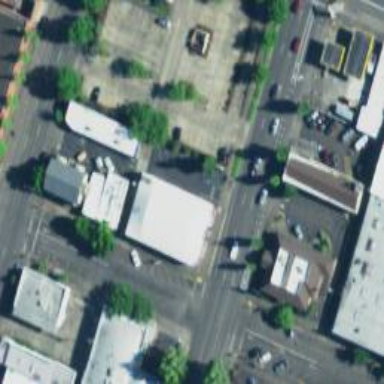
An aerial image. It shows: Alleyway designated as service road.